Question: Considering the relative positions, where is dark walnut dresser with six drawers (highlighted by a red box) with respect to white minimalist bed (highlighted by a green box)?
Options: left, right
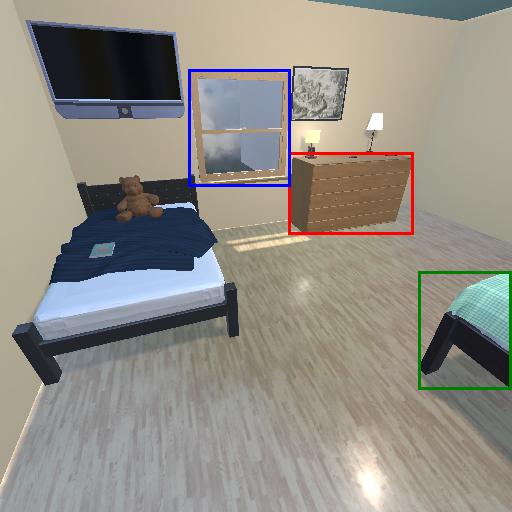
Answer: left